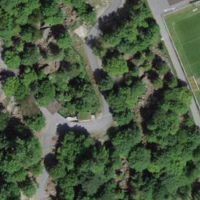
EUNIS habitat code: 55
Species observed at this site:
Fringilla coelebs